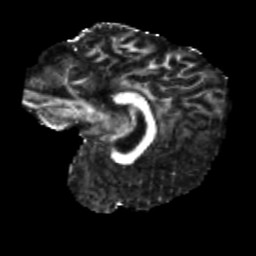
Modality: FA
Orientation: sagittal
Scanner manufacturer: siemens
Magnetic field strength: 3 T
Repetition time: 4 s
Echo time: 0.0594 s